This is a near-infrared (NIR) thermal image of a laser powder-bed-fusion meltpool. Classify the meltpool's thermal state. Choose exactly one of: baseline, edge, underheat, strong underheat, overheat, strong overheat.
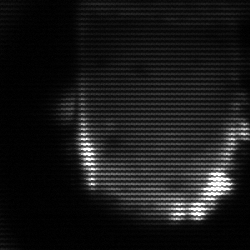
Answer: baseline